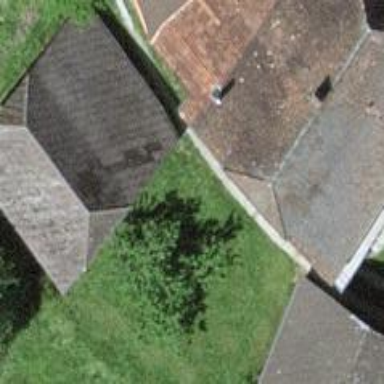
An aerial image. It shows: Rural barn.